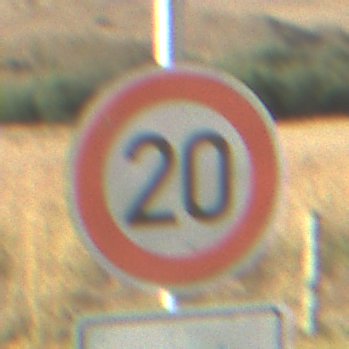
Verkehrszeichen: Geschwindigkeit20
Zusatzzeichen unten: HinweisDurchVerbaleAngabe8
Umgebung: Outdoor, Nature
Tageszeit: MorningAfternoon
Wetter: PartlyCloudy
Licht: Natural
Jahreszeit: NotSpecified
Kontrast: HighContrast